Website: slack
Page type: payment
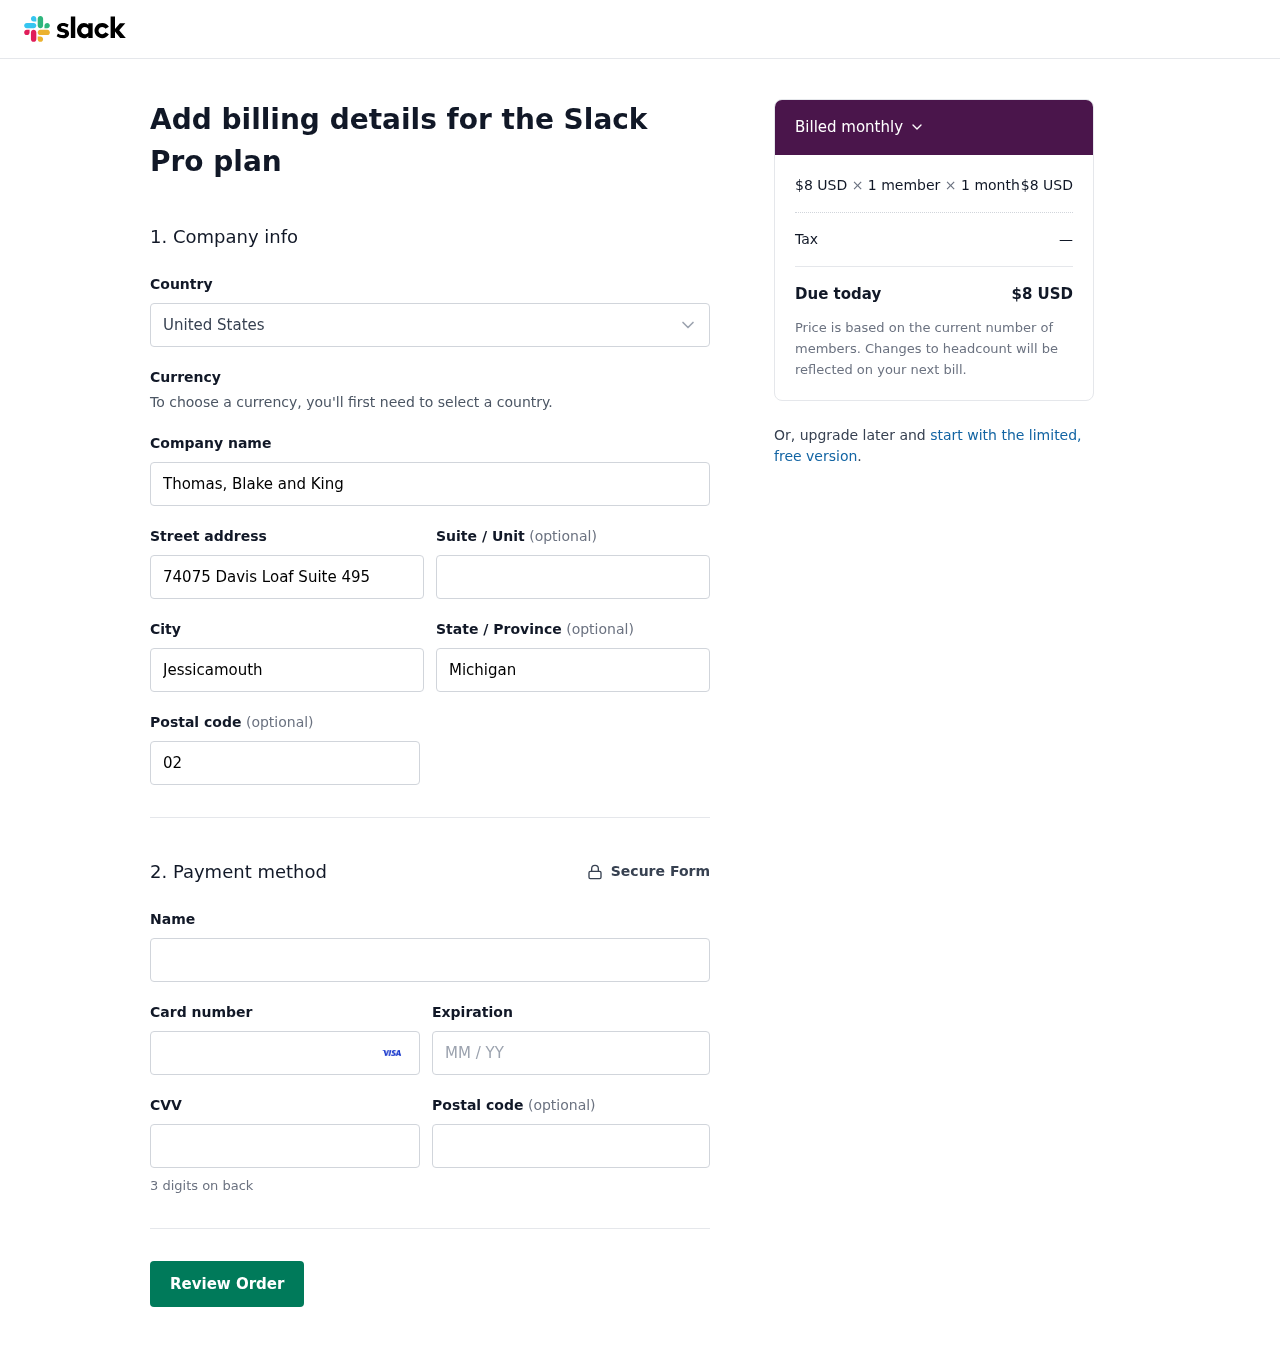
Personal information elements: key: PII_COUNTRY
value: United States
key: PII_COMPANY
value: Thomas, Blake and King
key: PII_STREET
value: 74075 Davis Loaf Suite 495
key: PII_CITY
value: Jessicamouth
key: PII_STATE
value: Michigan
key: PII_POSTCODE
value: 02304
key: PII_FULLNAME
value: Michael Walker
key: PII_CARD_NUMBER
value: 4572 9758 0900 1830
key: PII_CARD_EXPIRY
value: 10/29
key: PII_CARD_CVV
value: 493
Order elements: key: ORDER_PRICE_PER_MEMBER
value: $8 USD
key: ORDER_NUM_MEMBERS
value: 1 member
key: ORDER_NUM_MONTHS
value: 1 month
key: ORDER_SUBTOTAL
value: $8 USD
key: ORDER_TAX
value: —
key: ORDER_TOTAL
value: $8 USD